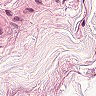
Metastatic tissue present: no